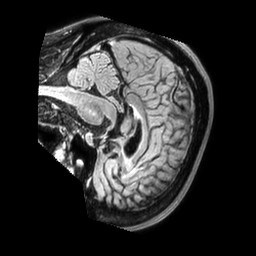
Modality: FLAIR
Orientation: sagittal
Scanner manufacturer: philips
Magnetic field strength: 3 T
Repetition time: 4.8 s
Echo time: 0.34 s